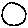
Label: circle